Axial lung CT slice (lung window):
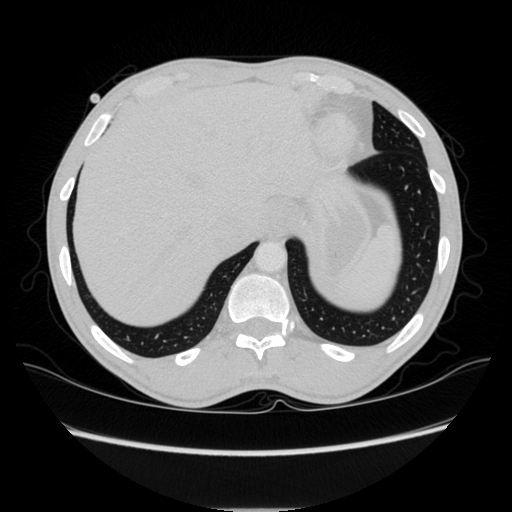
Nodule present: no